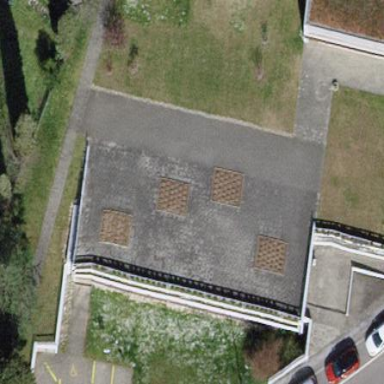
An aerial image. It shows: School building.